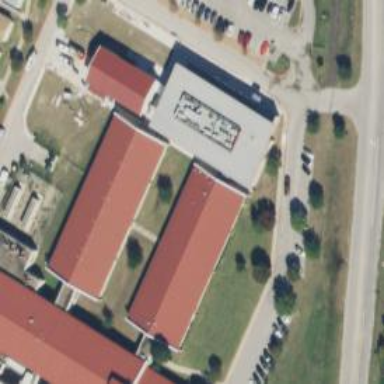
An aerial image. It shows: School building.